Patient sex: M
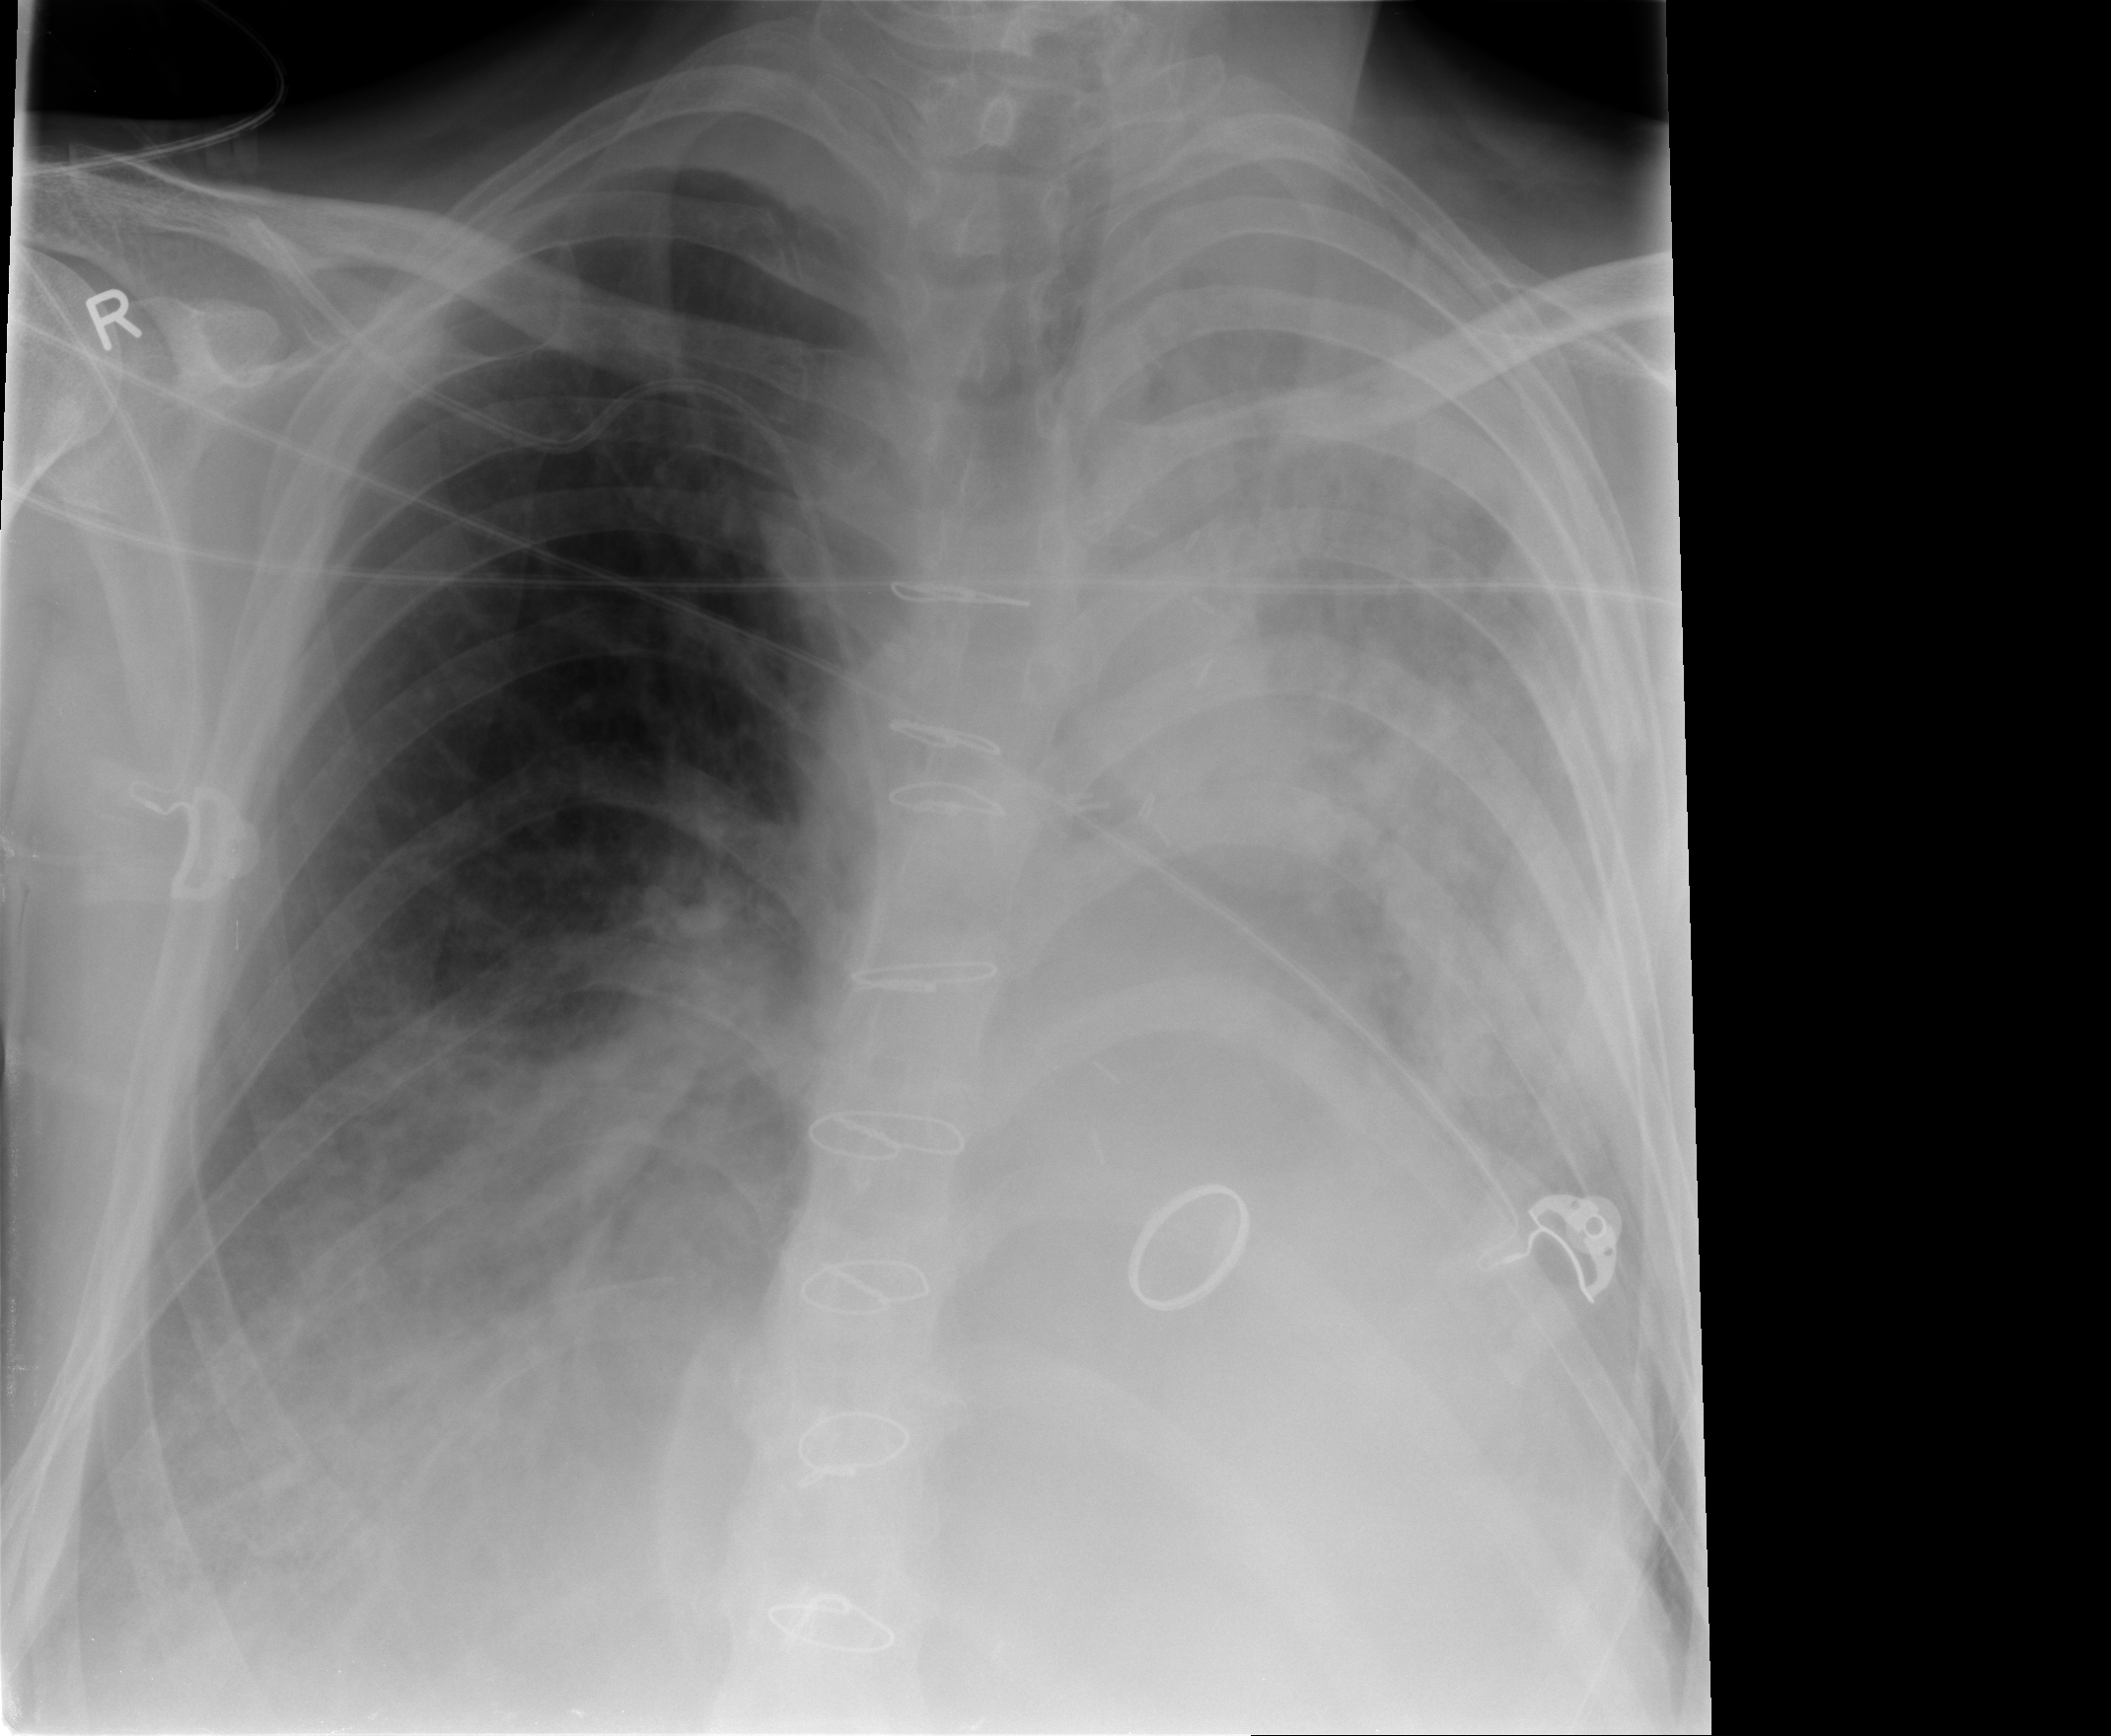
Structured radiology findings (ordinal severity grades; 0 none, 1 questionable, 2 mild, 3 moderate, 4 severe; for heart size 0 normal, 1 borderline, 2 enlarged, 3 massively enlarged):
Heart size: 2
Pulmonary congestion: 2
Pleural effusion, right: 2
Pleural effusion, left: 2
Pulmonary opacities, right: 1
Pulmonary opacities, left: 2
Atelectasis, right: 2
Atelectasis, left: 4